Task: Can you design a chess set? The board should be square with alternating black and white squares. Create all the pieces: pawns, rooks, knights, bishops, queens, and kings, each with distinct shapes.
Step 4859:
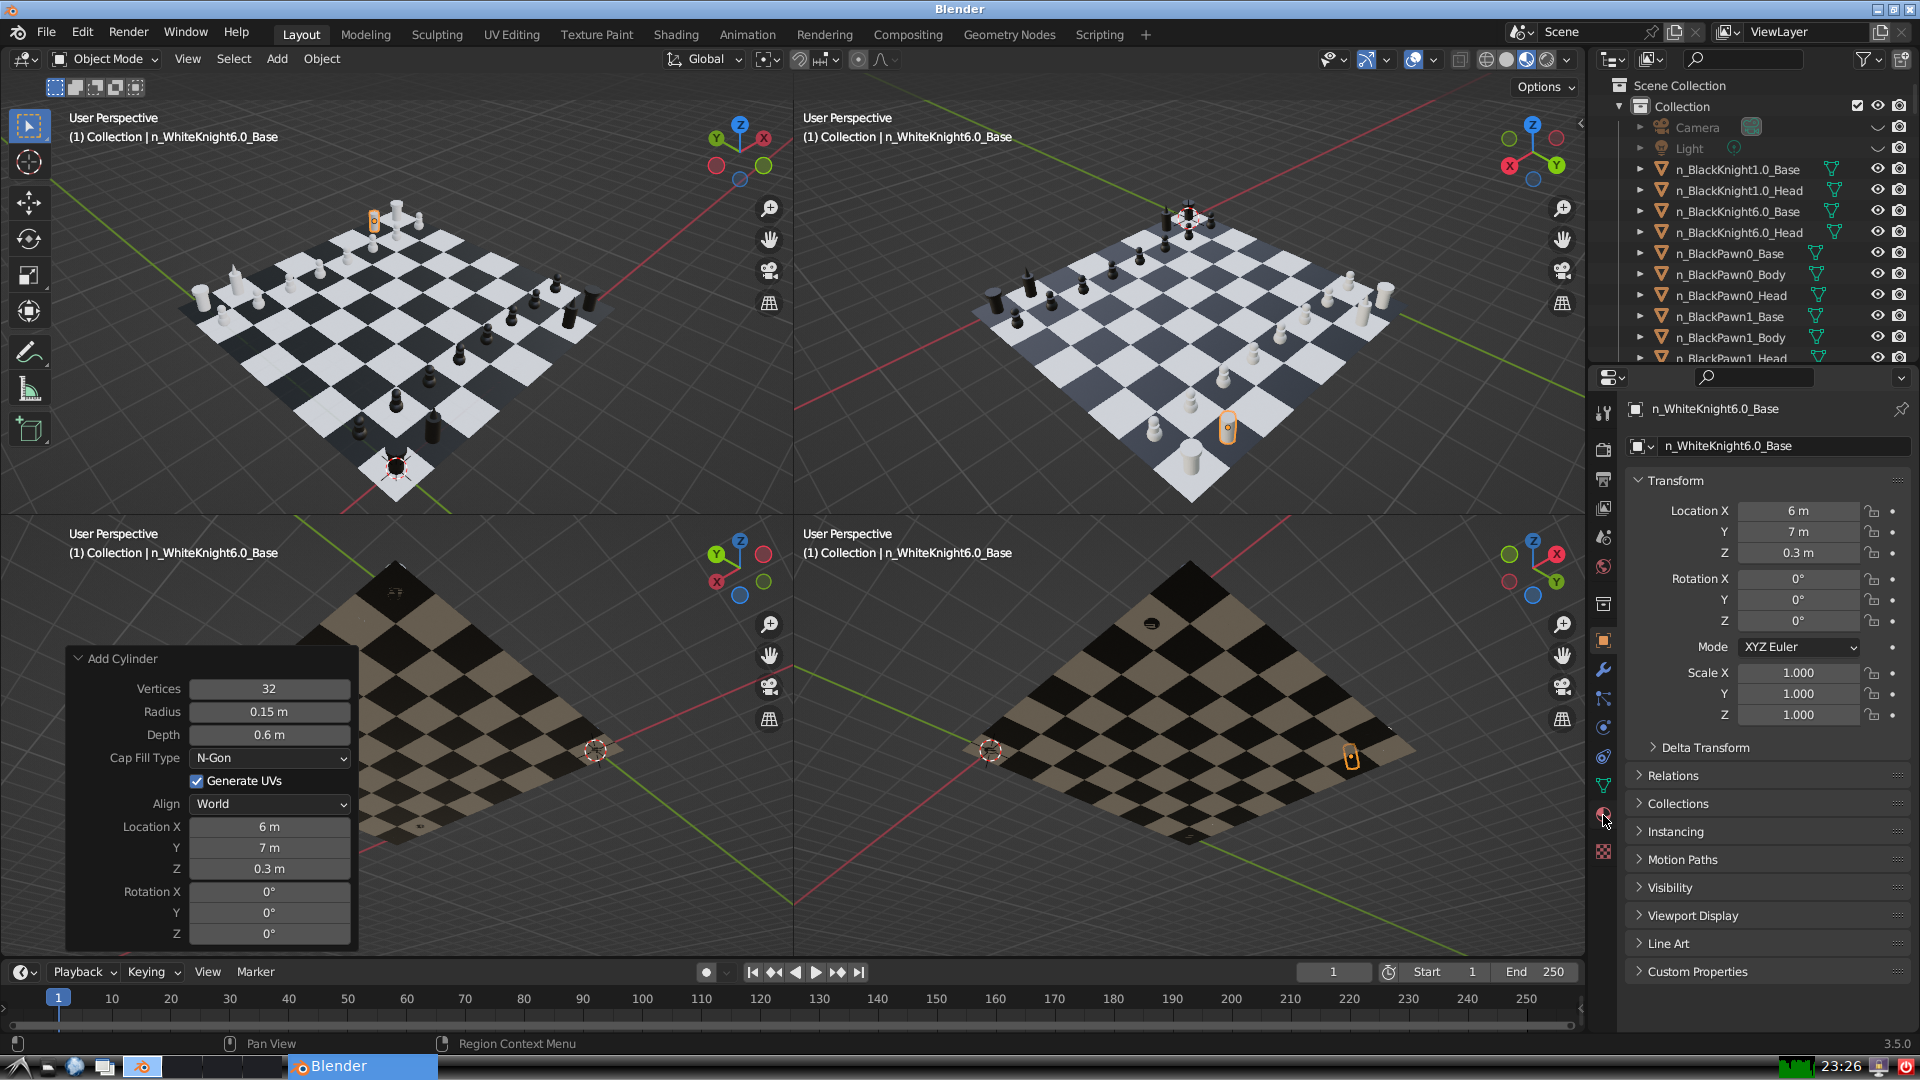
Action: click: no